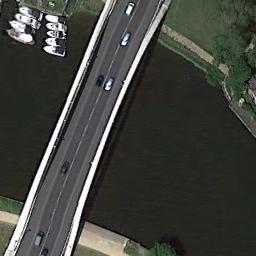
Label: bridge